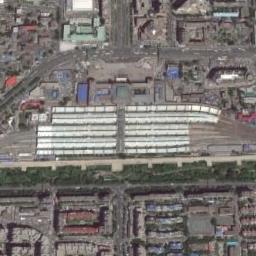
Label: railway_station